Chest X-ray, PA view. Patient: 72 years old, sex M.
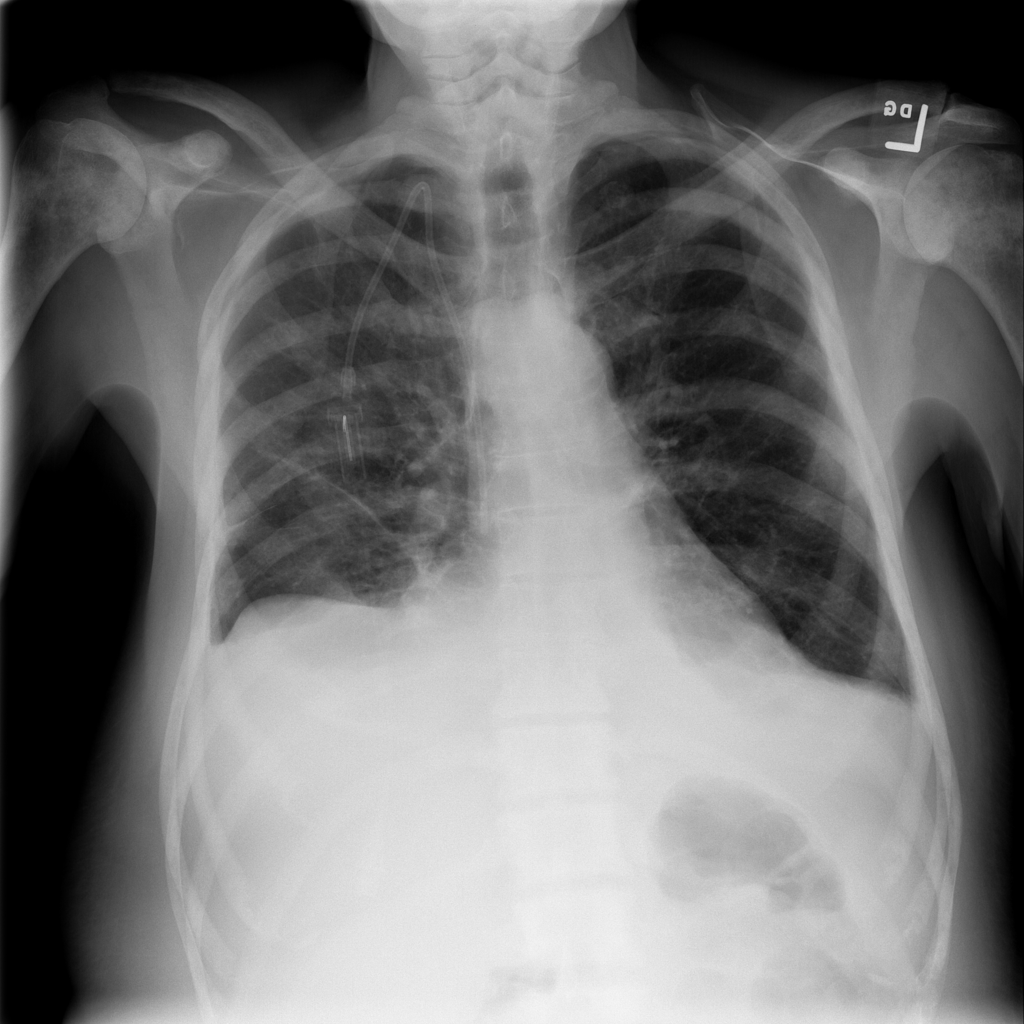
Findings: Effusion